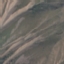
Land use / land cover class: HerbaceousVegetation